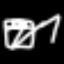
Label: bed